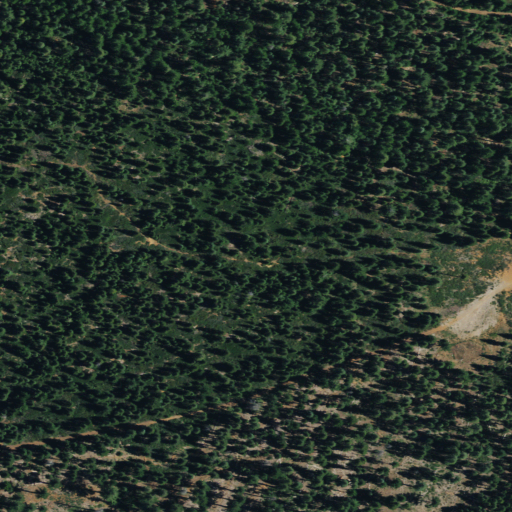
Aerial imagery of mountain in California named Keddie Peak containing evergreen forest and shrub